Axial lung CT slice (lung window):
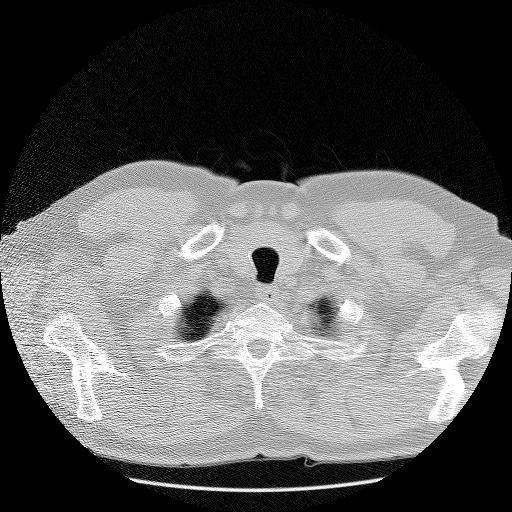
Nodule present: no